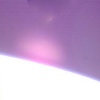
Label: sunburn